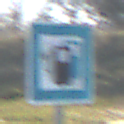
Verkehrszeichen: LadestationFuerElektrofahrzeuge
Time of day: MorningAfternoon
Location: Outdoor (Nature)
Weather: PartlyCloudy
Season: NotSpecified
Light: Natural